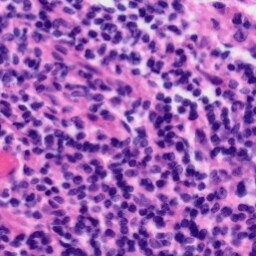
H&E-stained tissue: Tonsil